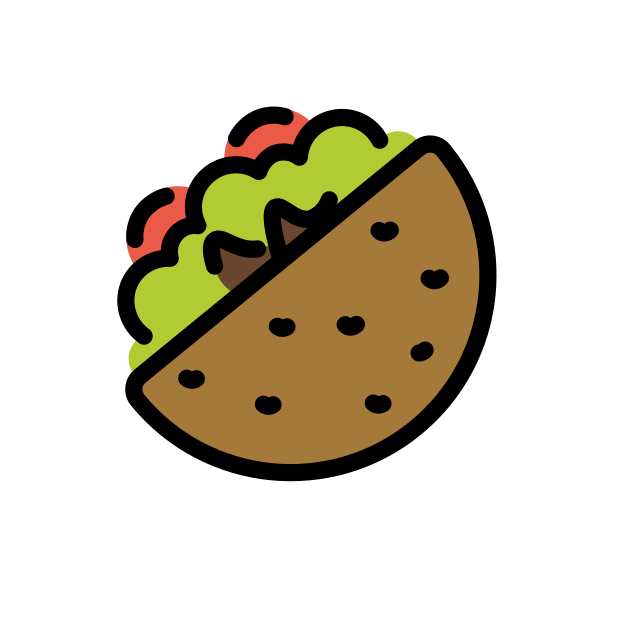
stuffed flatbread